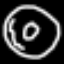
Label: donut